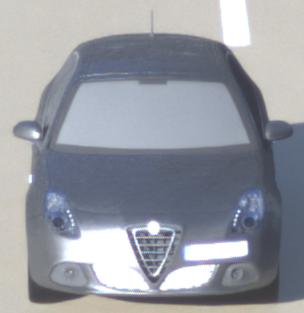
Make: Alfa Romeo
Model: Giulietta 1.4 TB 16V
Detailed model: Giulietta (940)
Model produced from: 2010/05
Model produced until: 2013/03
Doors: 5
Color: gray
Road condition: wet road
Daytime: sunrise or sunset
Contrast: medium contrast